Question: I have simple JS loop
'''
jQuery('#checkbox-counter').live('click', function(){
jQuery.get('index.php?option=get_site_list=true',
function(data){
console.log(data[1]);
for(var index in data[1].id){
console.log(data[1].id[index]);
console.log(data[1].name[index]);
}
},
'JSON'
)
});
'''
The problem is shown in the screen

It also prints some jquery code(in source) or shows functions in console... Where is the problem?
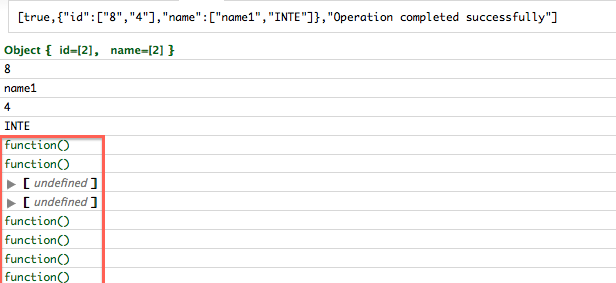
Answer: The 'data[1].id' and 'data[1].name' properties you are looping through are arrays, so you should use a conventional 'for' loop rather than 'for..in':
'''
for(var index = 0; index < data[1].id.length; index++){
console.log(data[1].id[index]);
console.log(data[1].name[index]);
}
'''
When you use 'for..in' it gives you other properties besides just the numerically indexed ones.